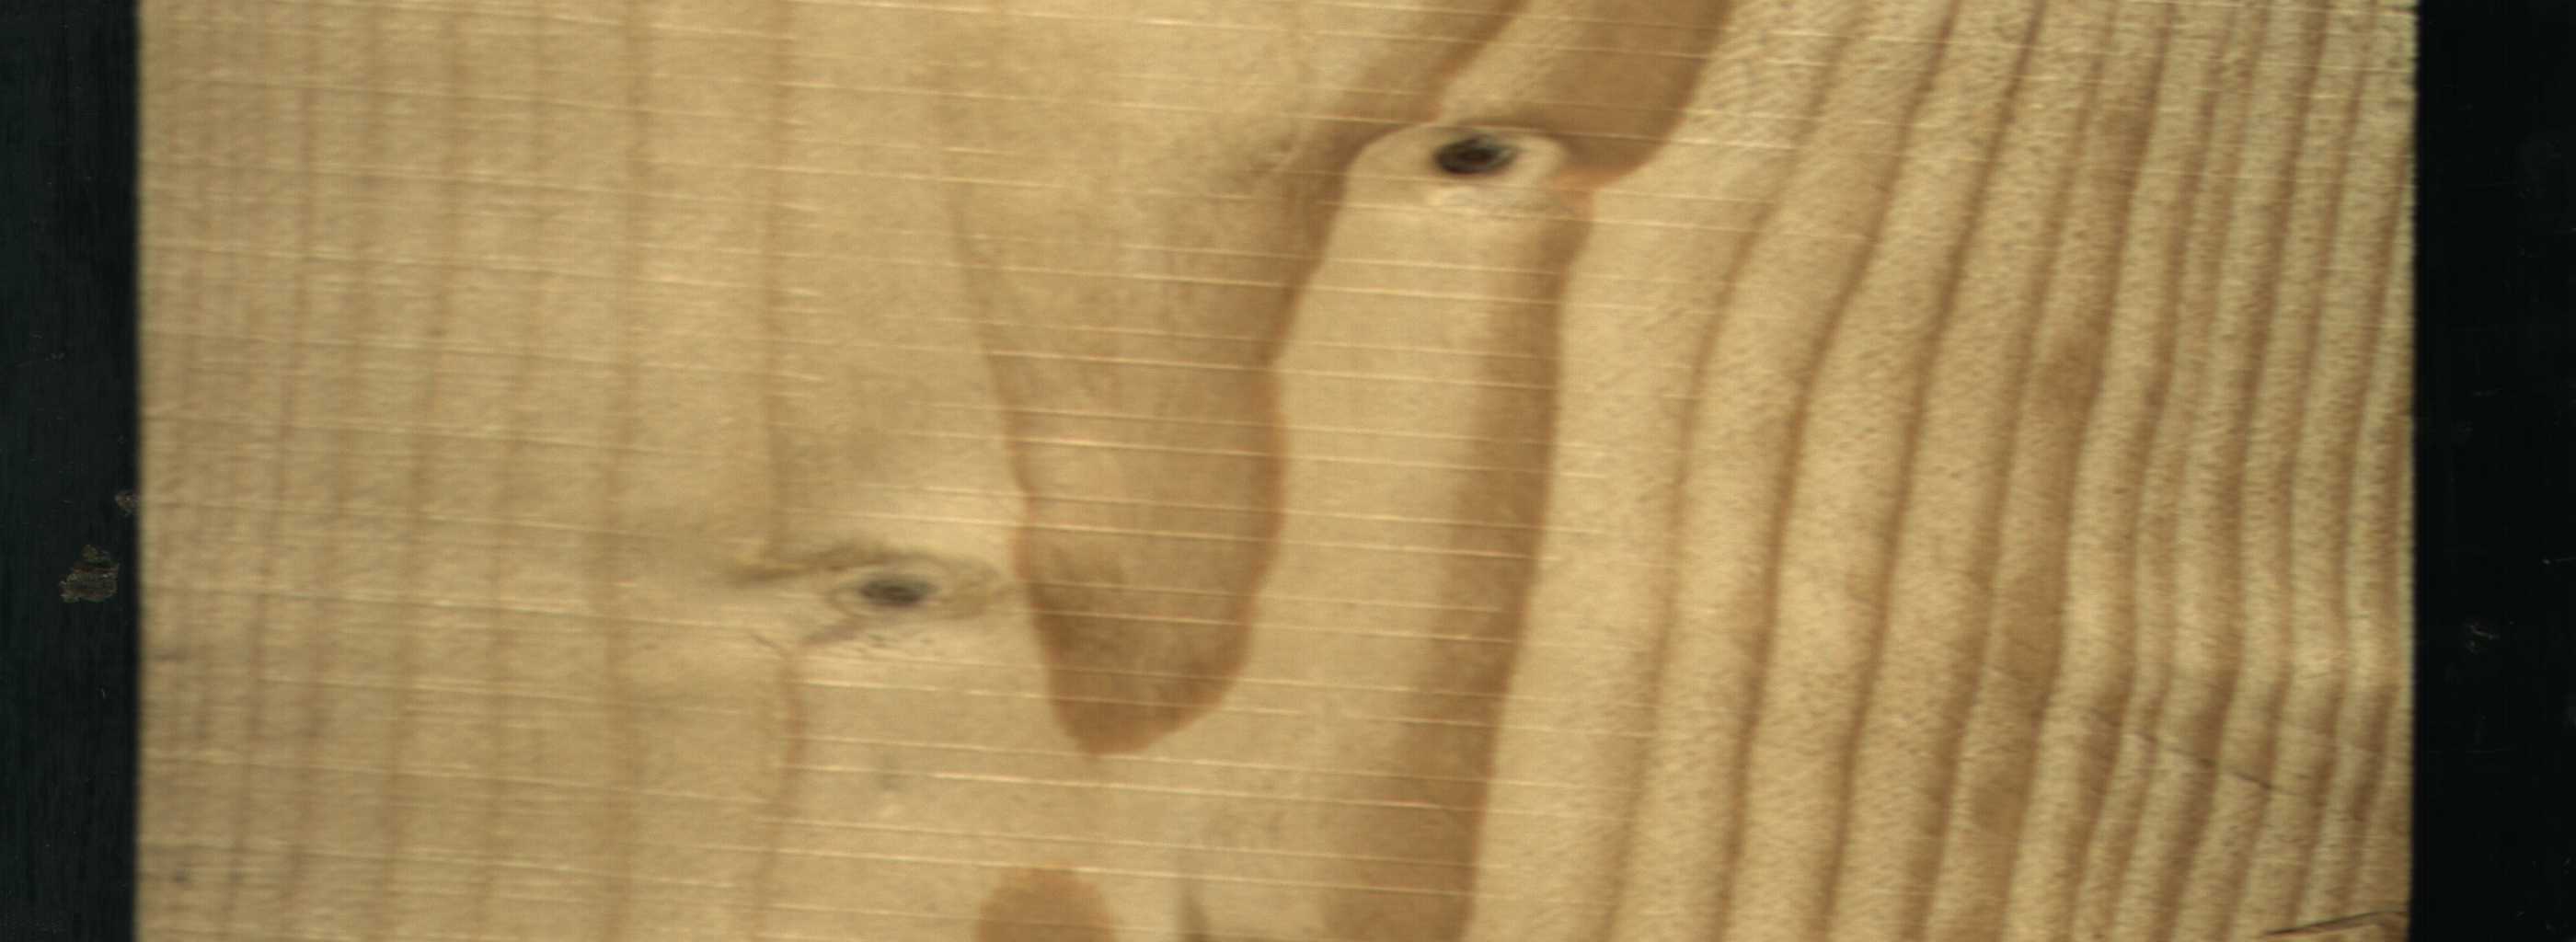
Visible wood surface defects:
Dead_Knot
Live_Knot